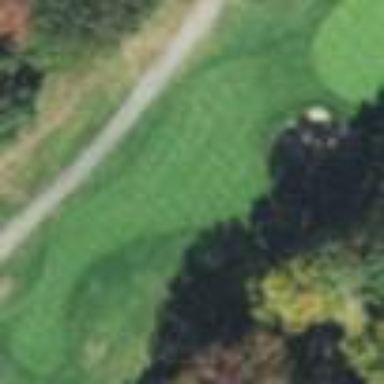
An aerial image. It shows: Golf fairway surrounded by grass.